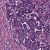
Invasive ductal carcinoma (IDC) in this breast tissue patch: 1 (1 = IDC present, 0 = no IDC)